Field crop: tomato
Growth stage: 2
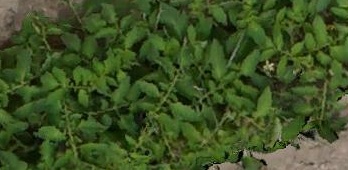
Species: tomato